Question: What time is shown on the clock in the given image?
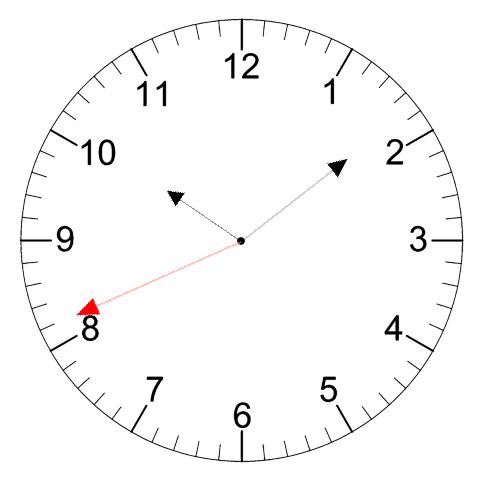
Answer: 10:08:41